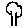
Label: tree